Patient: sex M, age 55
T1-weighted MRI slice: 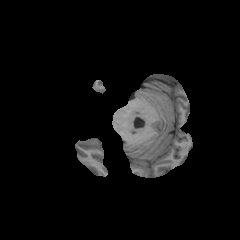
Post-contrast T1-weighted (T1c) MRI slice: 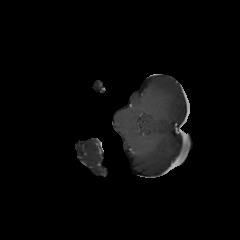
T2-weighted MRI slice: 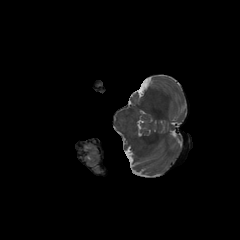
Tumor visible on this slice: no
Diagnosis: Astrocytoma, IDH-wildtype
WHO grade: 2